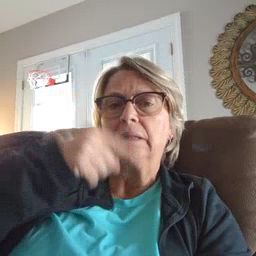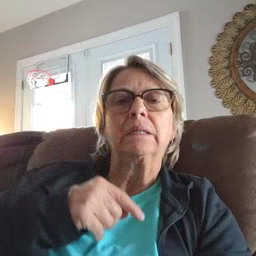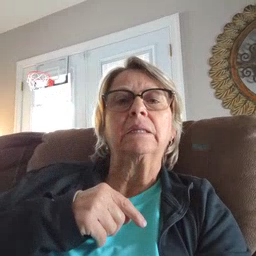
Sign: face